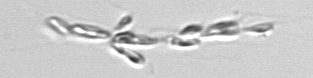
Label: Dinobryon